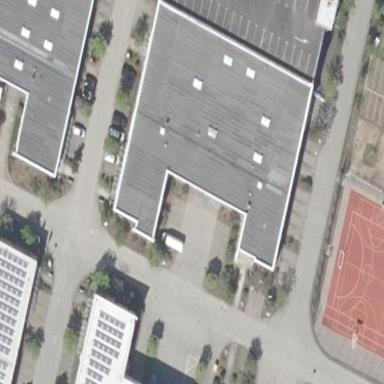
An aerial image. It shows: Office building with flat roof.